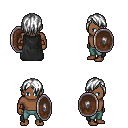
a pixel art fantasy rpg character, male body template, human, dark skin, black cape, teal pants, white bangs hairstyle, cloth bracers, shield, four views (front, back, left, right), 2x2 character sprite sheet, small pixel art, hard edges, no anti-aliasing